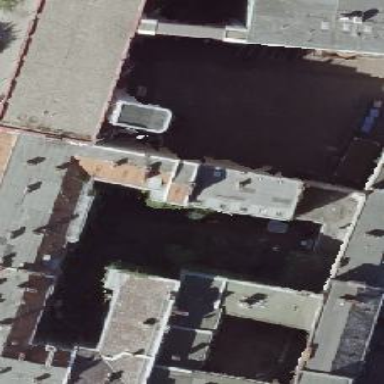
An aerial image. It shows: Residential building with unique double saltbox roof shape.